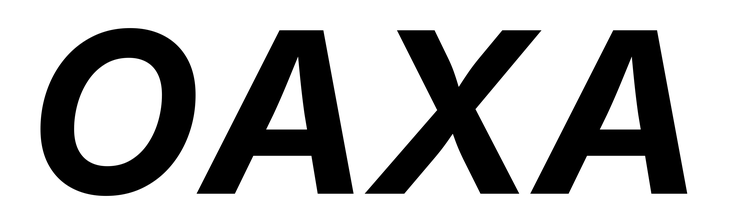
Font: Inter-Italic_Bold_Italic